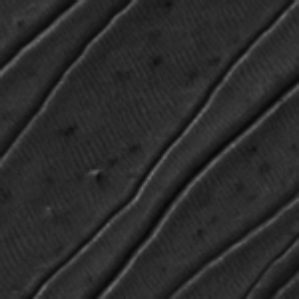
Label: frost